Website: macys
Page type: delivery-shipping
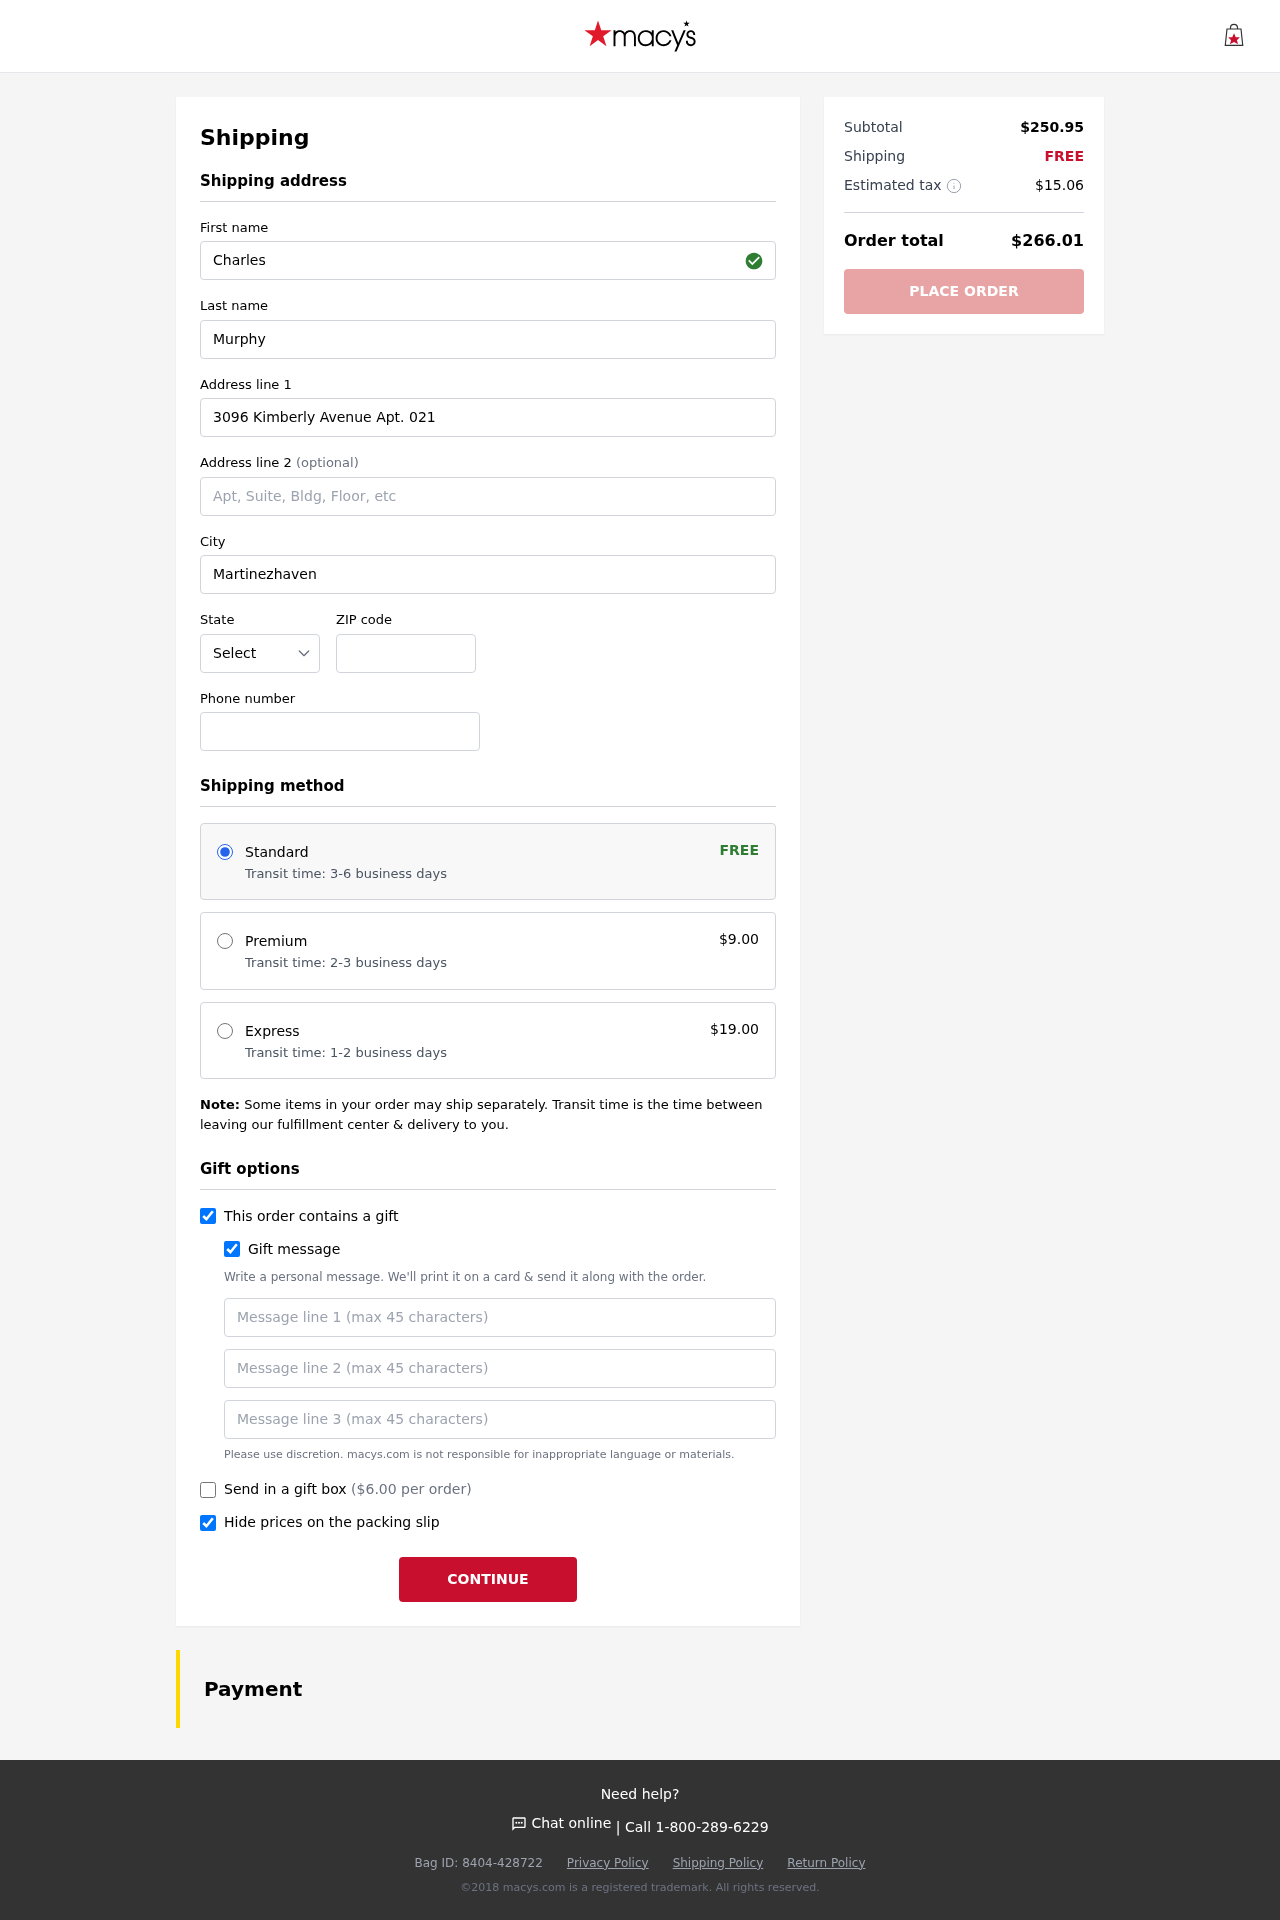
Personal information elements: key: PII_STATE_ABBR
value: SD
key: PII_FIRSTNAME
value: Charles
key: PII_LASTNAME
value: Murphy
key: PII_STREET
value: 3096 Kimberly Avenue Apt. 021
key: PII_CITY
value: Martinezhaven
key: PII_POSTCODE
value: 83702
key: PII_PHONE
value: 7843373821
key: PII_GIFT_MESSAGE
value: Happy birthday, Karen! I couldn’t resist grabbing these gorgeous earrings for you—they remind me of your vibrant spirit. I hope they bring a touch of sparkle to your special day!  Charles
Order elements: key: ORDER_SHIPPING_STANDARD
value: Transit time: 3-6 business days
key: ORDER_SHIPPING_COST
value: FREE
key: ORDER_SHIPPING_PREMIUM
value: Transit time: 2-3 business days
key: ORDER_SHIPPING_PREMIUM_PRICE
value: $9.00
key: ORDER_SHIPPING_EXPRESS
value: Transit time: 1-2 business days
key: ORDER_SHIPPING_EXPRESS_PRICE
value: $19.00
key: ORDER_GIFT_BOX_PRICE
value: ($6.00 per order)
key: ORDER_SUBTOTAL
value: $250.95
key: ORDER_SHIPPING_COST2
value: FREE
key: ORDER_TAX
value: $15.06
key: ORDER_TOTAL
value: $266.01